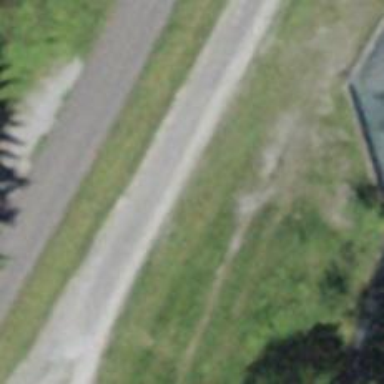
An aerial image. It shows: Asphalt track with grade 1 tracktype.